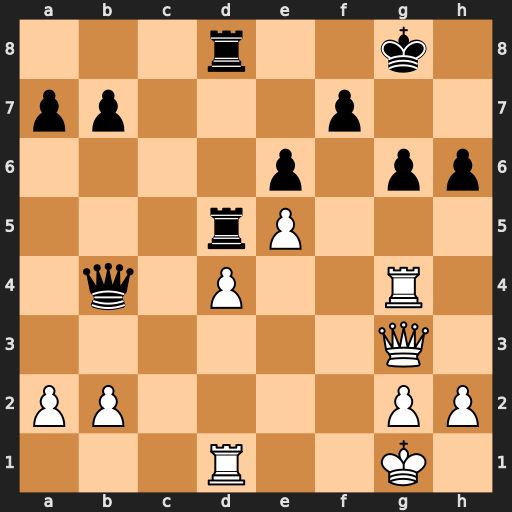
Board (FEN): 3r2k1/pp3p2/4p1pp/3rP3/1q1P2R1/6Q1/PP4PP/3R2K1
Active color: w
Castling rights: -
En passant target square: -
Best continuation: Rxg6+ fxg6 Qxg6+ Kh8 Qxh6+